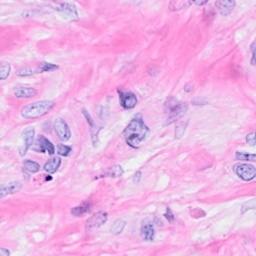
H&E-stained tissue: Breast